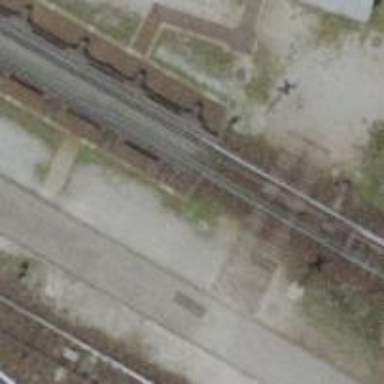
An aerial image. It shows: Railway yard with one track. The railway is electrified with contact line. There is beam retarder in the yard.